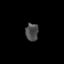
Tissue: skin
Cell type: Myeloid cells
Senescence score: 0.1324
Nuclear area (px): 223
Mean DAPI intensity: 74.614